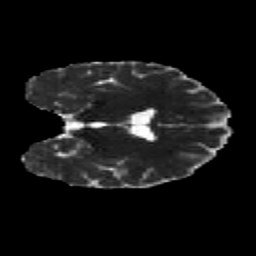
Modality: MD
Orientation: coronal
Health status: healthy
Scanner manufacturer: philips
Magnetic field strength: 3 T
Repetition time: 9.75 s
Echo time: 0.092 s